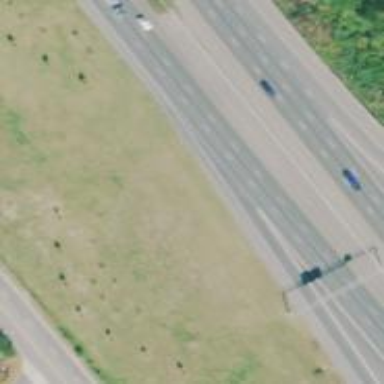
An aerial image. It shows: Motorway junction.